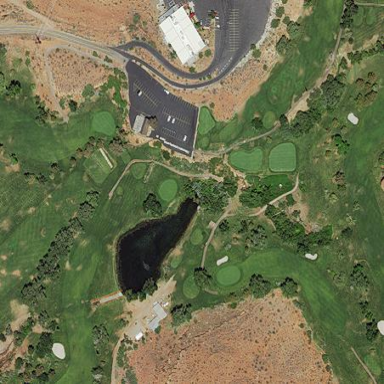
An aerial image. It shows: Rough grassy area used for golf.